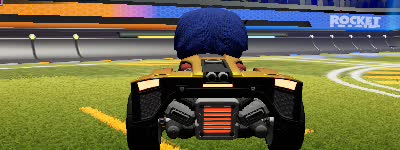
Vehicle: breakout